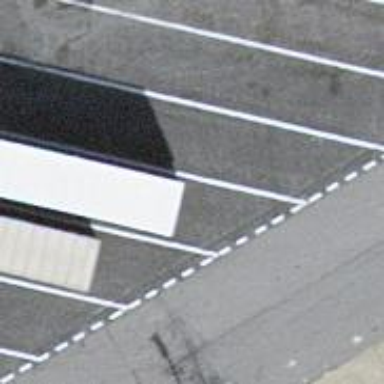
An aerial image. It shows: Parking space specifically designated for heavy goods vehicles.